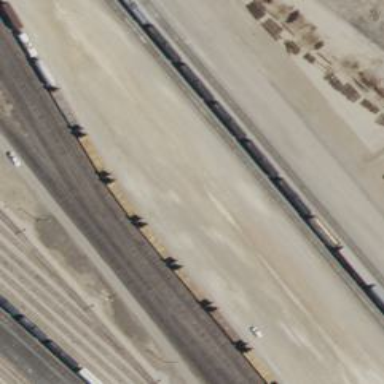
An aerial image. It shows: Railway yard.